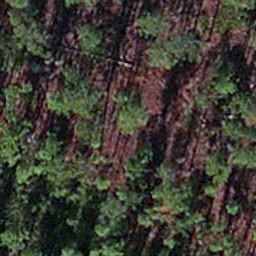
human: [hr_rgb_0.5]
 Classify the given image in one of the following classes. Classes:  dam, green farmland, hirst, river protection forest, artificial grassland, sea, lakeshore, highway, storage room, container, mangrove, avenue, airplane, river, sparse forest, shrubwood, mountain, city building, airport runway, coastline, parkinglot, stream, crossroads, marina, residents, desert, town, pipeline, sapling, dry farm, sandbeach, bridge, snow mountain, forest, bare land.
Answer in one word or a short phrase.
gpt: sapling